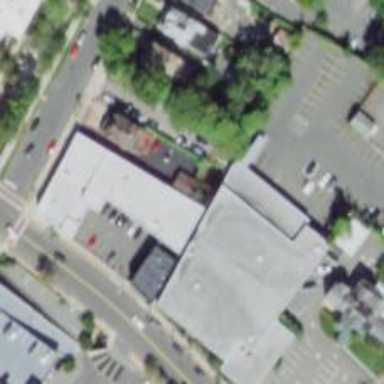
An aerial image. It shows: Post office.